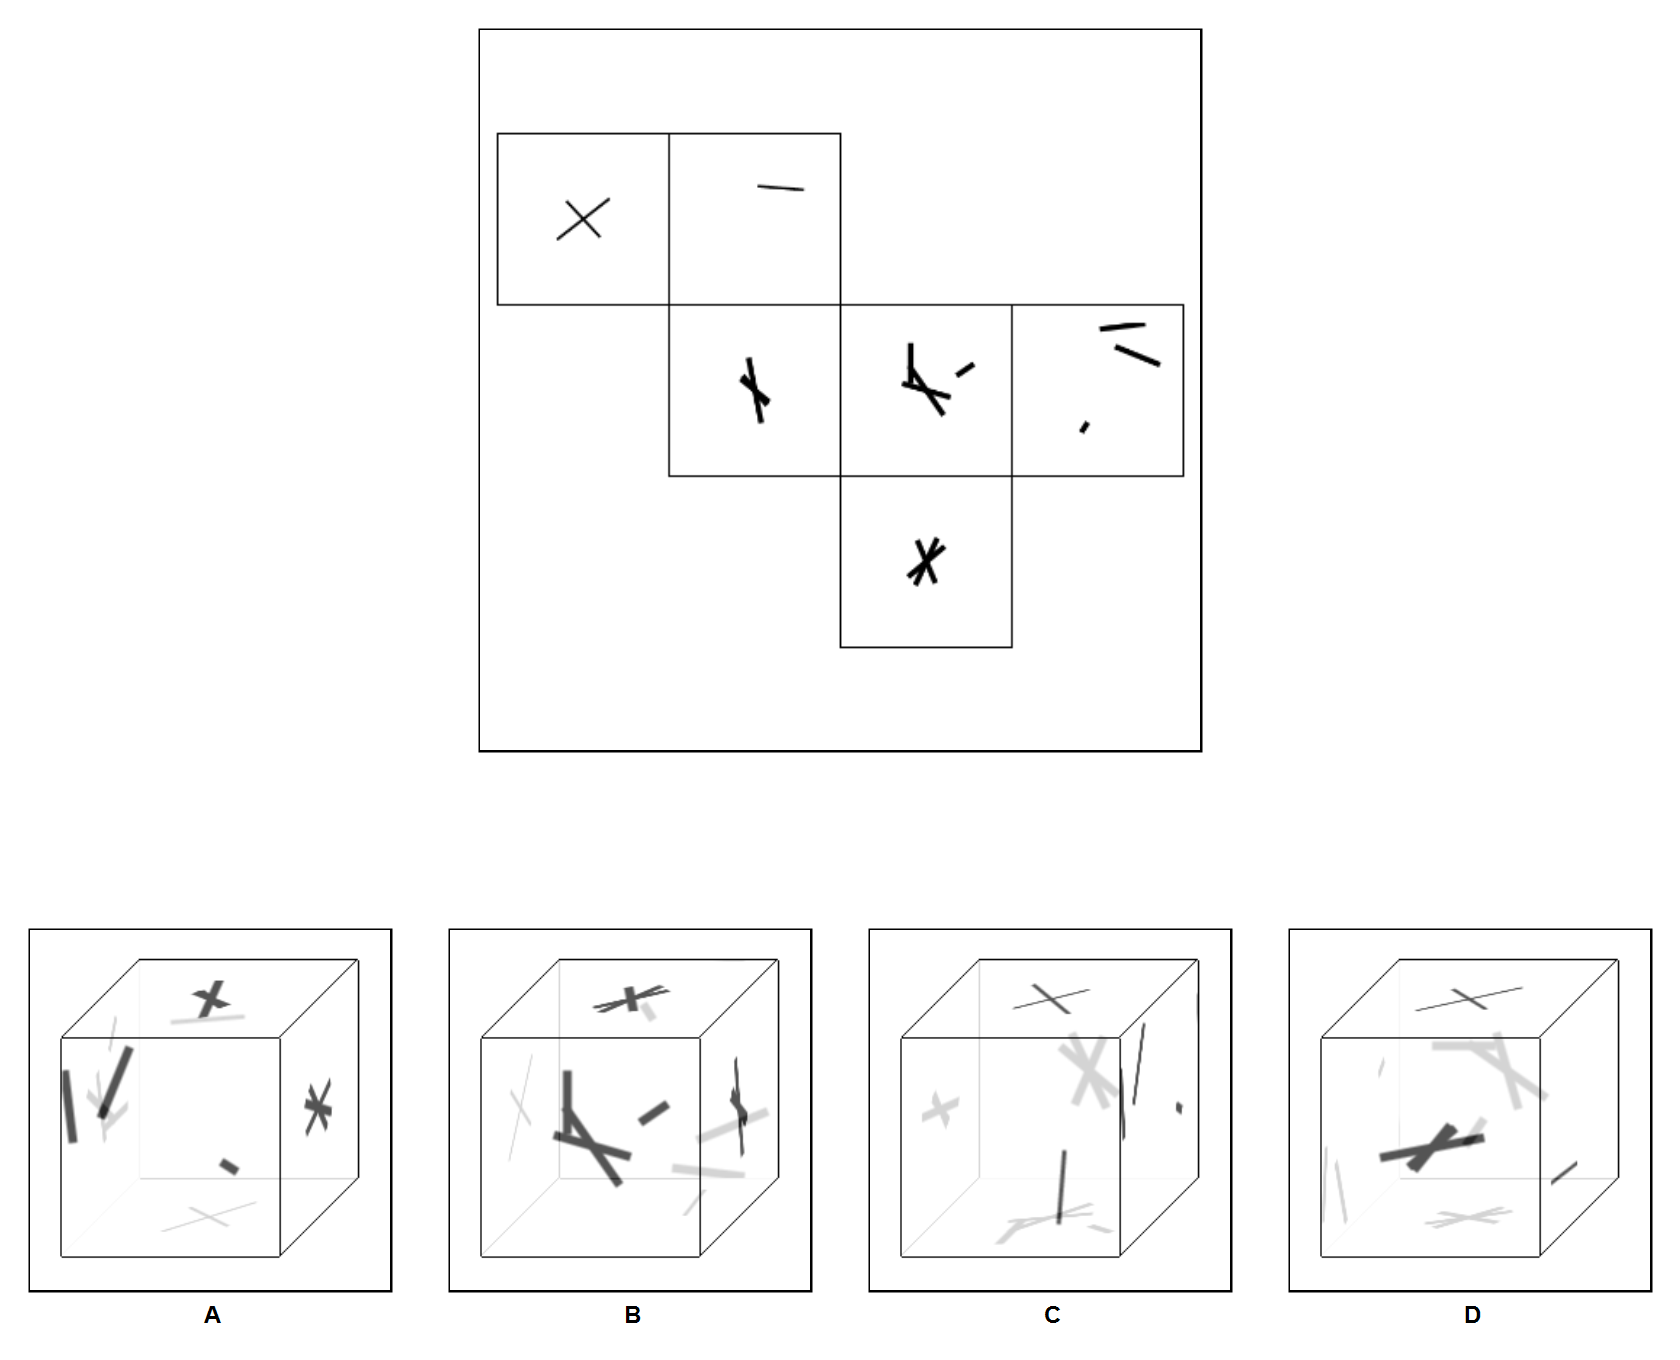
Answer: C